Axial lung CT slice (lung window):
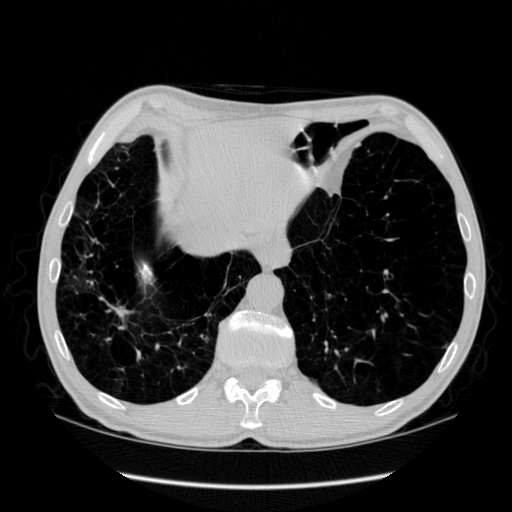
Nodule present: no